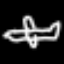
Label: airplane